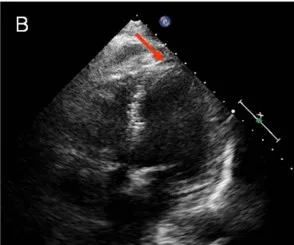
(B) Image showed the tip of the temporary lead located in the left ventricle with crossing the interventricular septum (arrow) in apical 4-chamber view.
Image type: radiology (ultrasound)